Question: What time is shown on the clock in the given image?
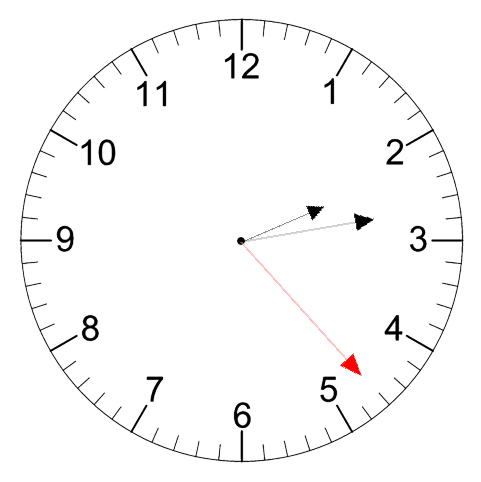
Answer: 02:13:23